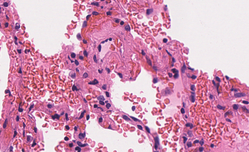
Tumor epithelial tissue: no
Tumor-associated stroma tissue: no
Normal tissue: yes